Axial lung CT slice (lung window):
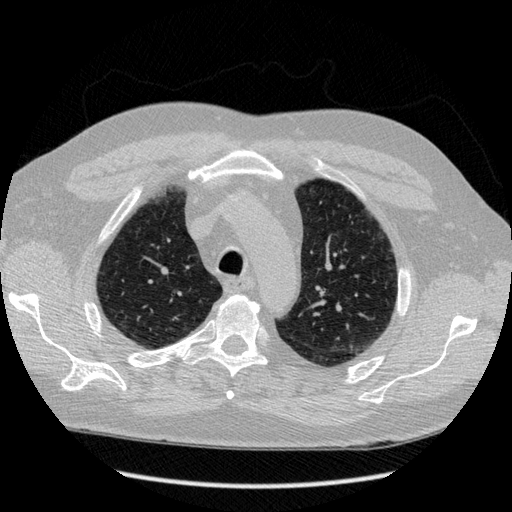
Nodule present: no